Aerial crown-view tile of a tropical tree (Barro Colorado Island, Panama), acquired 20241112:
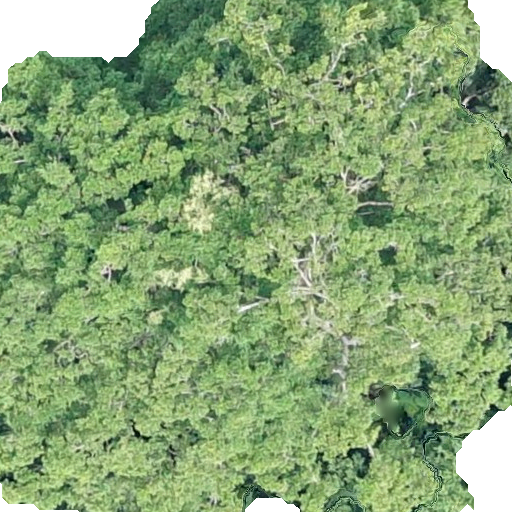
Species: Brosimum alicastrum
GBIF accepted scientific name: Brosimum alicastrum
Crown area: 427.808 m²